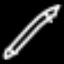
Label: pencil